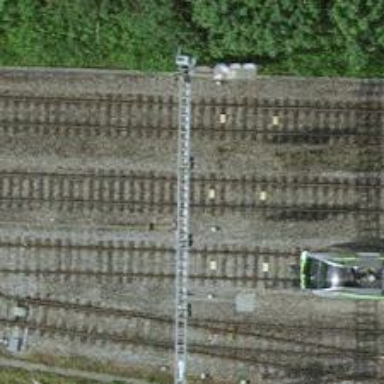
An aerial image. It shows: Railway signal.